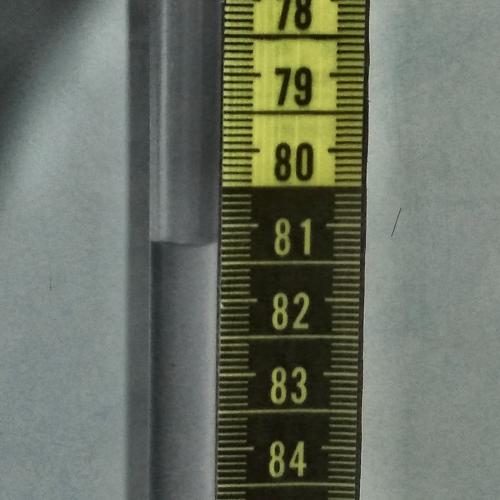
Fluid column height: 81.2 cm